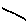
Label: line